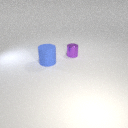
large blue rubber cylinder in front of small purple metal cylinder